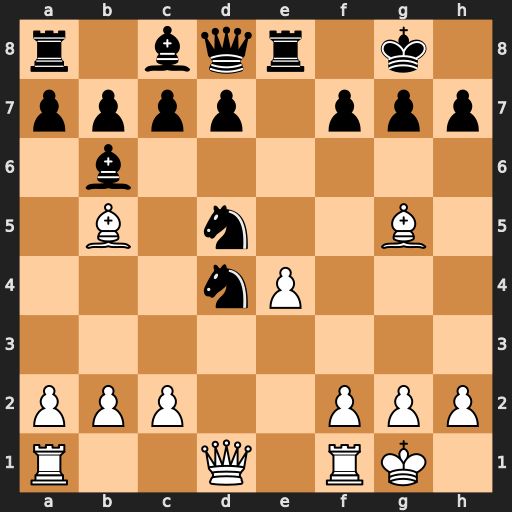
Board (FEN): r1bqr1k1/pppp1ppp/1b6/1B1n2B1/3nP3/8/PPP2PPP/R2Q1RK1
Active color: w
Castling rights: -
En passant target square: -
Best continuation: Bxd8 Nxb5 exd5 Rxd8 a4 Nd6 a5 Bc5 b4 Bxb4 Qd4